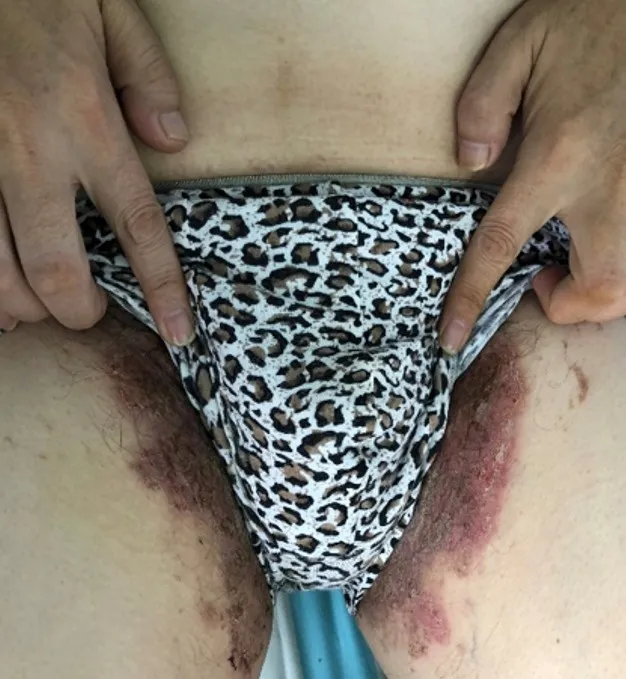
Bilateral inguinal region showing erythematous pigmentation of the lesions with associated crusts and scaling finger nails with faint longitudinal streaks of white bands.
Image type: medical_photograph (skin_photograph)